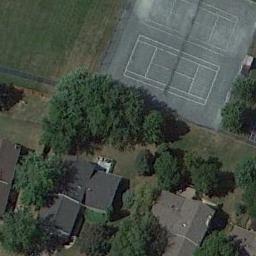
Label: tennis_court